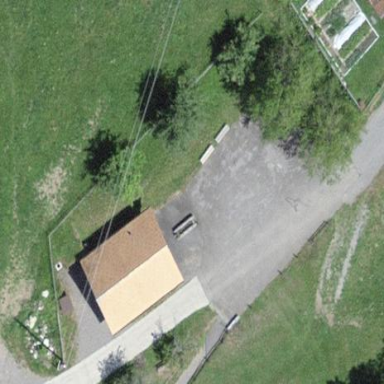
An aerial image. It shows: Shelter in the form of picnic shelter attached to building.